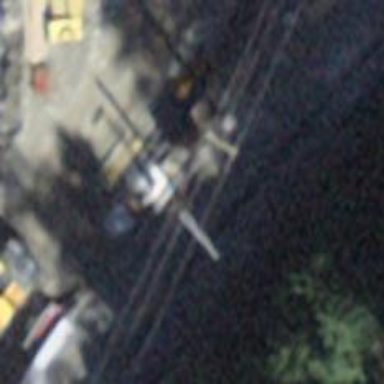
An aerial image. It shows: Catenary mast for power lines.